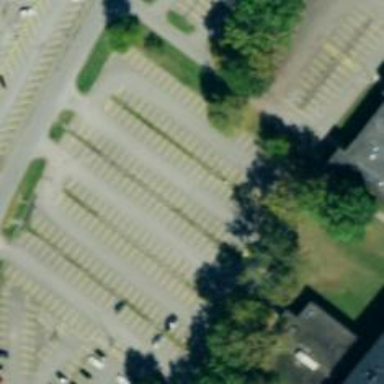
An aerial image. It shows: Parking space is available.